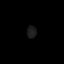
Tissue: skin
Cell type: Epithelial cells
Senescence score: 0.2216
Nuclear area (px): 112
Mean DAPI intensity: 28.125